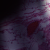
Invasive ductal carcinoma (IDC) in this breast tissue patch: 0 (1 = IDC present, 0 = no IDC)